Question: I have a simple data structure (the properties are of course Dependency Properties):
'''
class MenuData{
public string Header {get; protected set;}
public ObservableCollection<MenuData> Items { get; protected set; }
}
ObservableCollection<MenuData> Menus {get; protected set;}
'''
I want to bind the Menus property as Menu element ItemsSource. The result should look as standard Windows menu bar: First level of items will be lined horizontally with sub-items being hidden is sub-menus.
I experimented with XAML to create the first level for now (the horizontal menu bar):
'''
<my:MenuElement ItemsSource="{Binding Menus}">
<my:MenuElement.ItemTemplate>
<DataTemplate>
<MenuItem Header="{Binding Header}">
<!-- Try to add some sub-menus to see what it is going to look like. -->
<MenuItem Header="A" />
<MenuItem Header="A" />
<MenuItem Header="A" />
<MenuItem Header="A" />
</MenuItem>
</DataTemplate>
</my:MenuElement.ItemTemplate>
</my:MenuElement>
'''
I used my custom overload of MenuItem, because the ItemTemplate is already wrapped in MenuItem tag for Menu element, so I had to get rid of that:
'''
class MenuElement: System.Windows.Controls.Menu
{
protected override DependencyObject GetContainerForItemOverride()
{
return new System.Windows.Controls.ContentPresenter();
}
}
'''
But the result looks all wrong (notice the highlight being too large and the sub-menu arrows)

Thanks for any help.
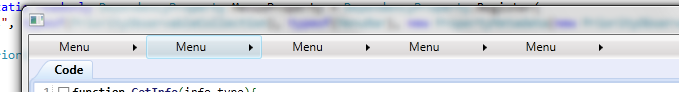
Answer: So I finally figured it out. The answer is <URL>.